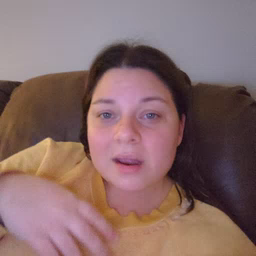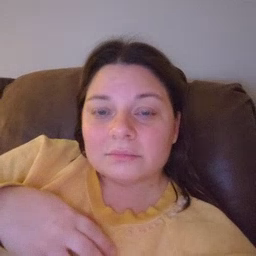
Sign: giraffe